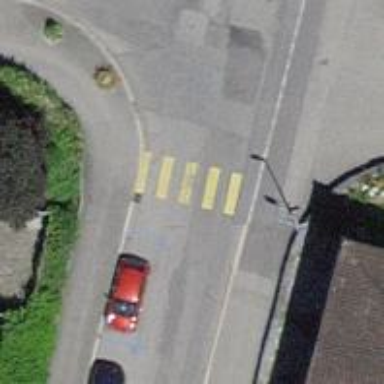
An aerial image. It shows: Marked crossing on the road.